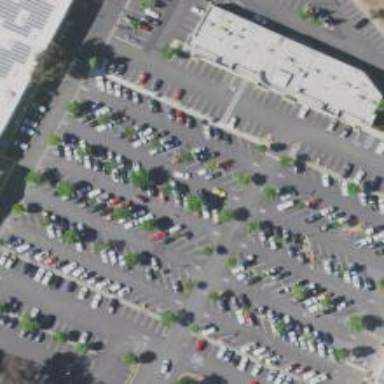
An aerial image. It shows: Trolley bay.